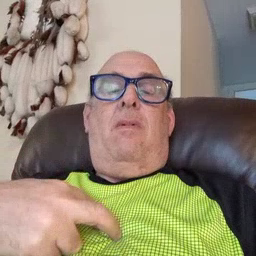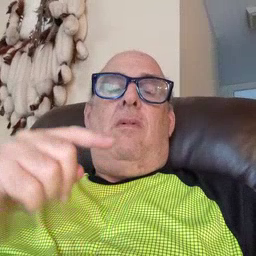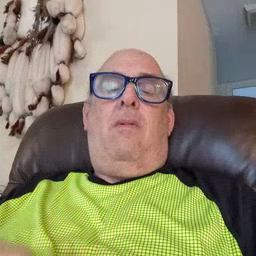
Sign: haveto